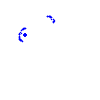
Particle: proton